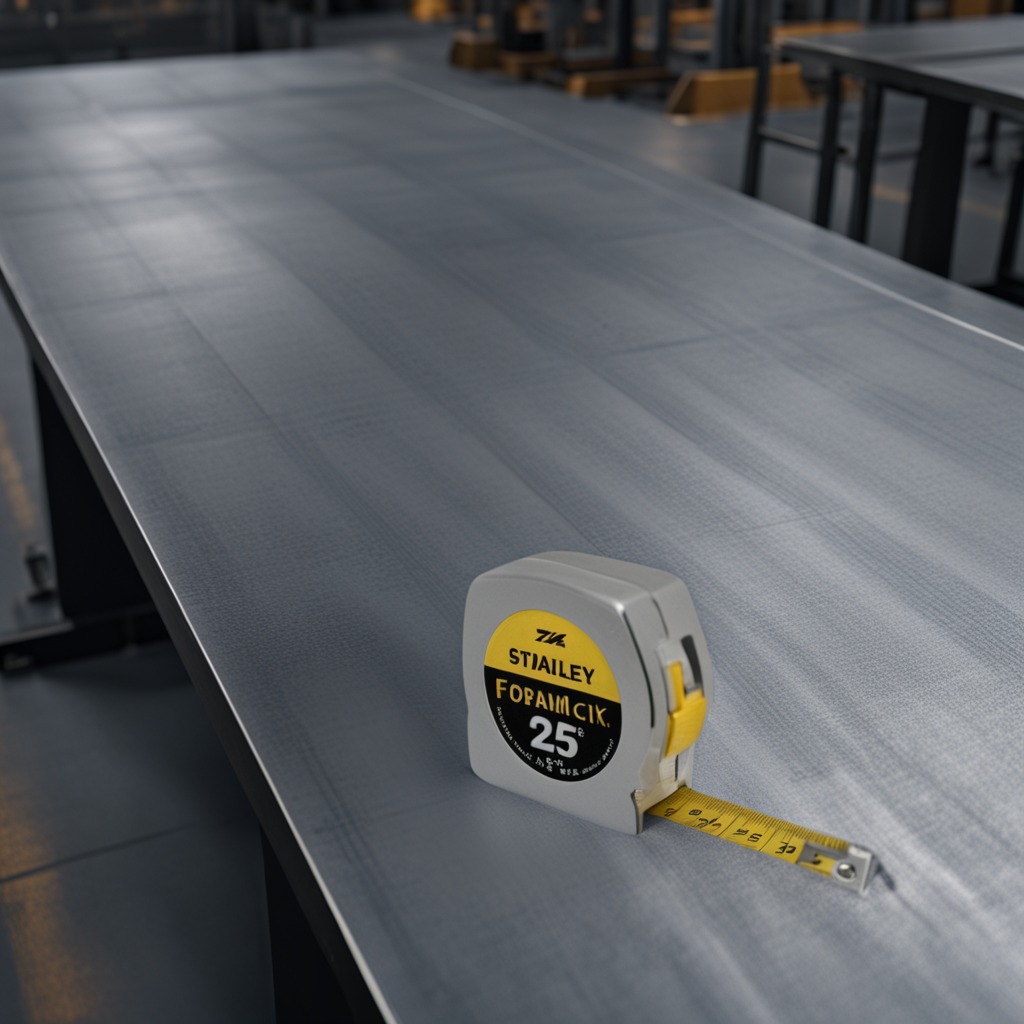
A measuring tape is lying on a cold steel table in a mining workshop.